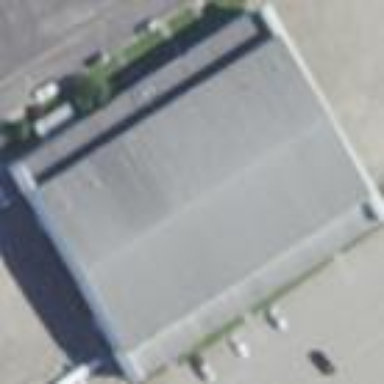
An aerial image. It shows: Hangar building at the airport.